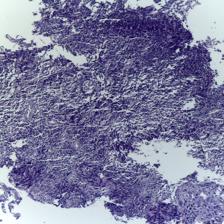
Diagnosis: OSCC